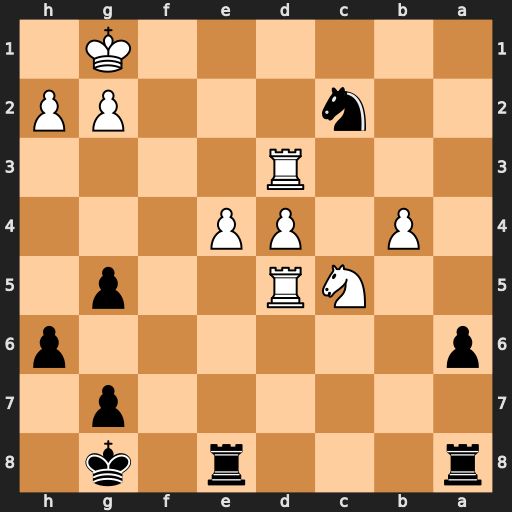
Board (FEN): r3r1k1/6p1/p6p/2NR2p1/1P1PP3/3R4/2n3PP/6K1
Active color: b
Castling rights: -
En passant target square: -
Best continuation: Nxb4 Ra3 Nxd5